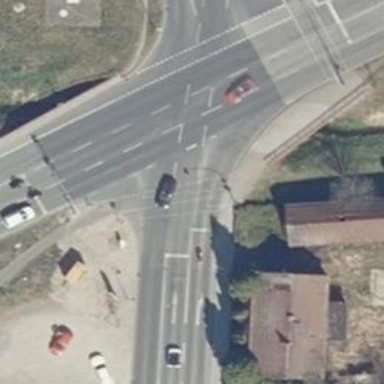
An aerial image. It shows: Traffic signals at road crossing.